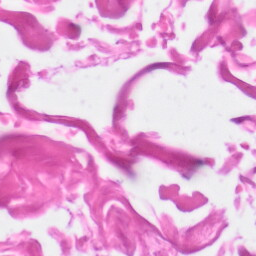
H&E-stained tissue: Skin